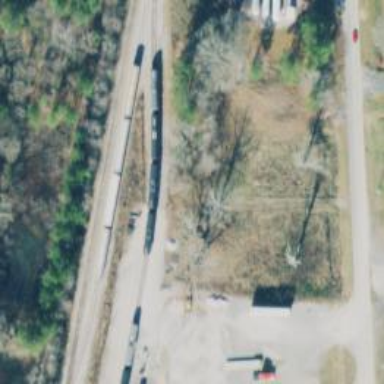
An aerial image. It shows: Railway spur service.